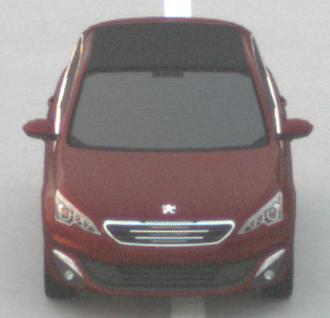
Make: Peugeot
Model: 308 VTi 82
Detailed model: 308 (II)
Model produced from: 2013/09
Model produced until: 2014/11
Doors: 5
Color: red
Road condition: dry road
Daytime: sunrise or sunset
Contrast: medium contrast